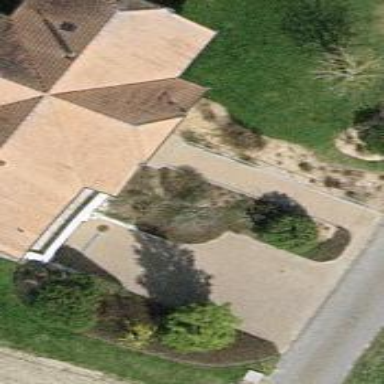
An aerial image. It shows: Driveway.